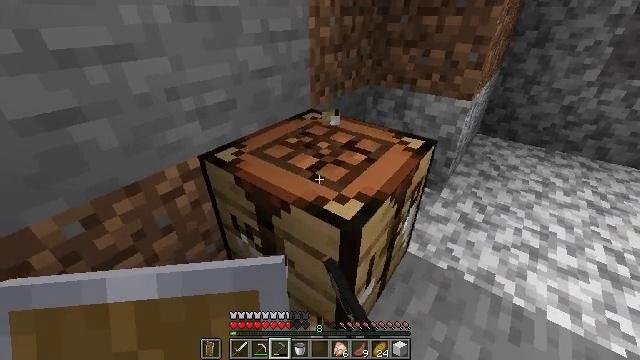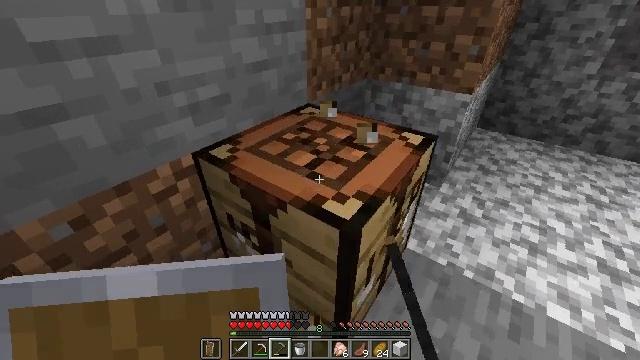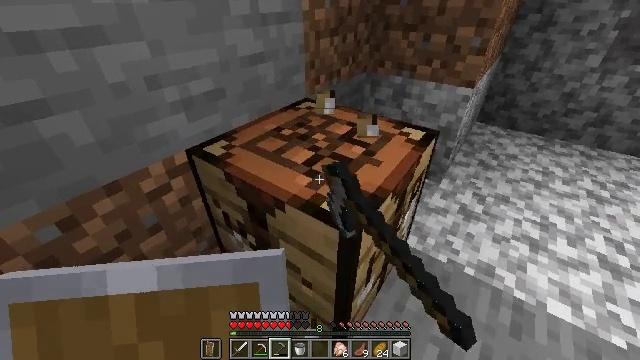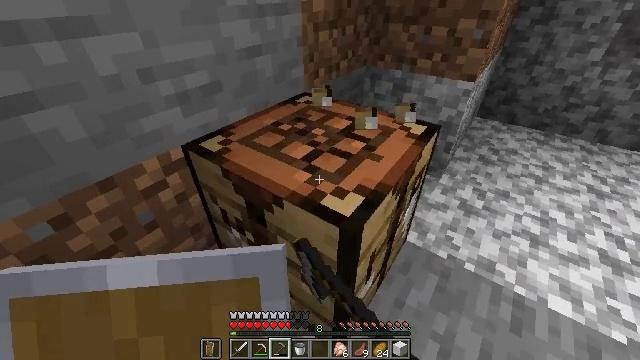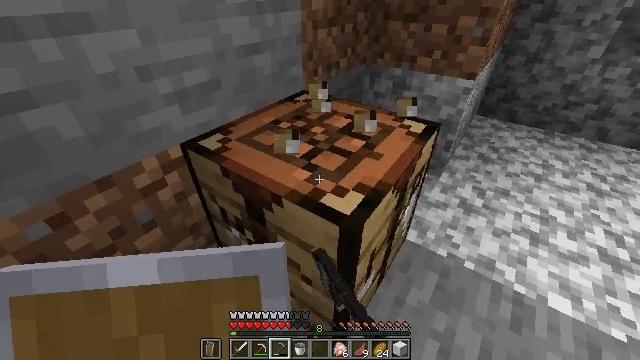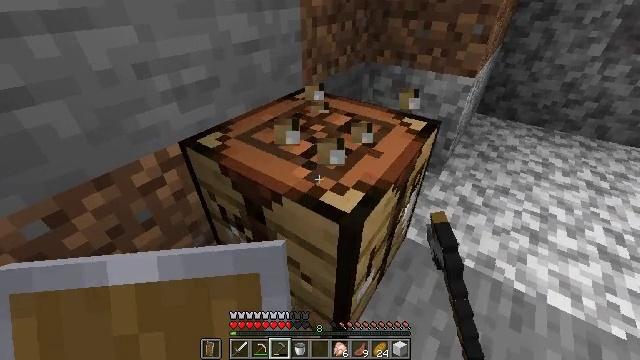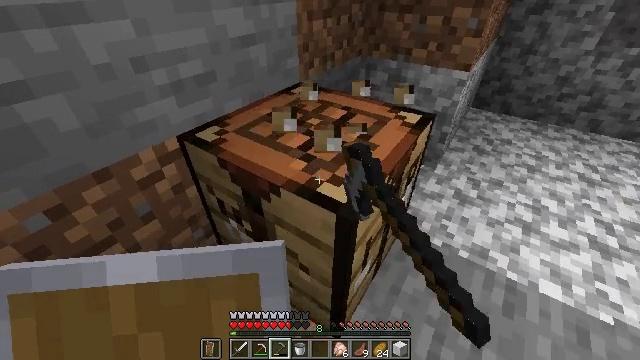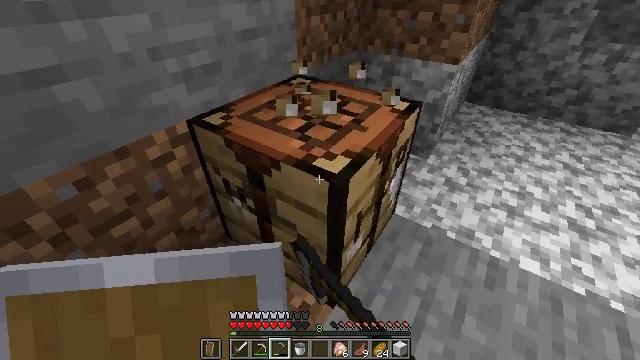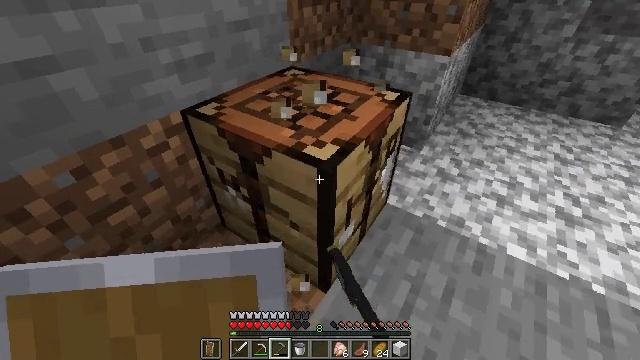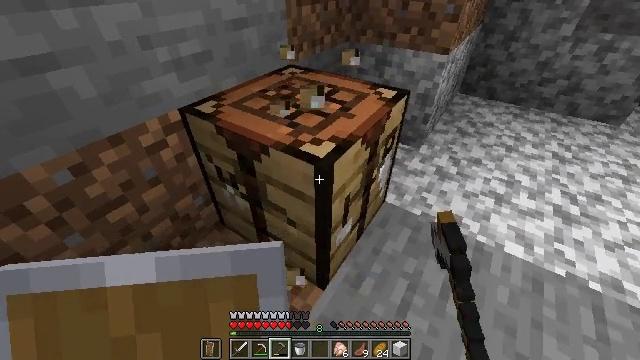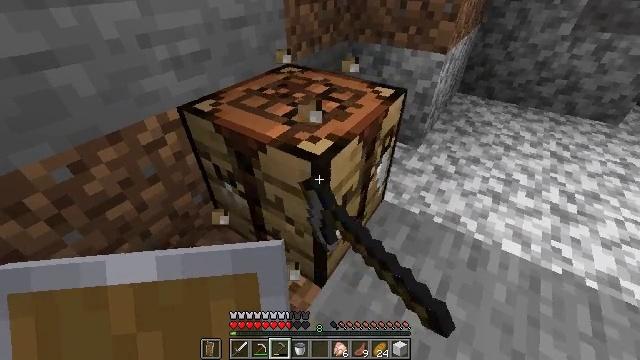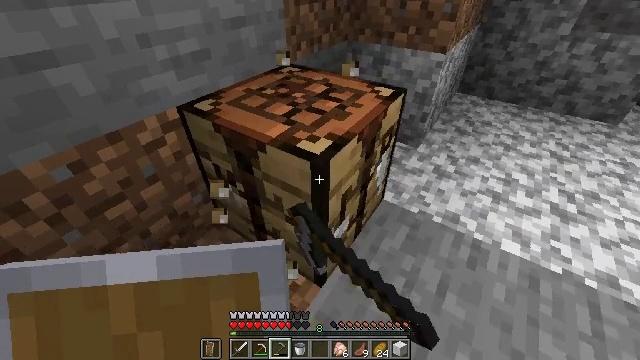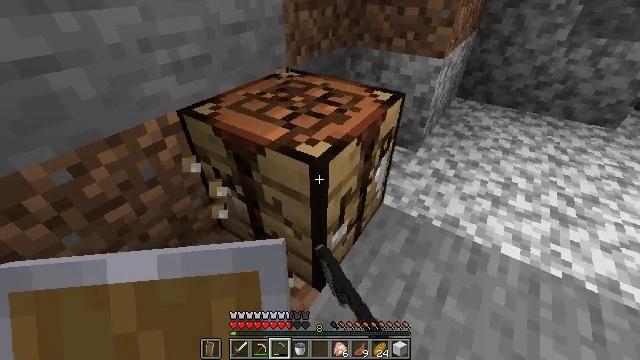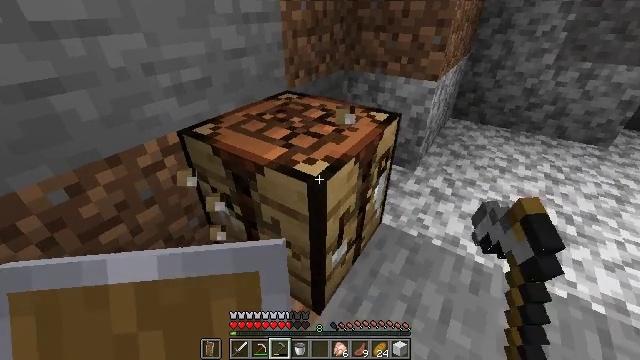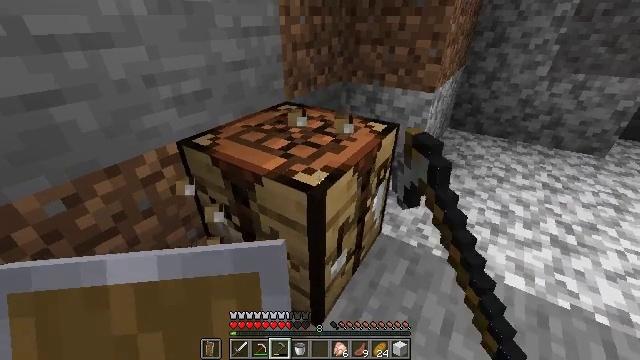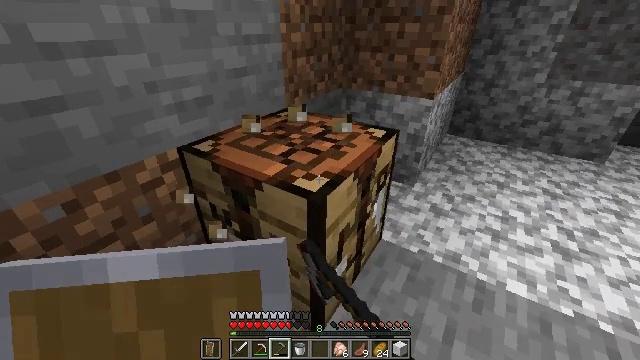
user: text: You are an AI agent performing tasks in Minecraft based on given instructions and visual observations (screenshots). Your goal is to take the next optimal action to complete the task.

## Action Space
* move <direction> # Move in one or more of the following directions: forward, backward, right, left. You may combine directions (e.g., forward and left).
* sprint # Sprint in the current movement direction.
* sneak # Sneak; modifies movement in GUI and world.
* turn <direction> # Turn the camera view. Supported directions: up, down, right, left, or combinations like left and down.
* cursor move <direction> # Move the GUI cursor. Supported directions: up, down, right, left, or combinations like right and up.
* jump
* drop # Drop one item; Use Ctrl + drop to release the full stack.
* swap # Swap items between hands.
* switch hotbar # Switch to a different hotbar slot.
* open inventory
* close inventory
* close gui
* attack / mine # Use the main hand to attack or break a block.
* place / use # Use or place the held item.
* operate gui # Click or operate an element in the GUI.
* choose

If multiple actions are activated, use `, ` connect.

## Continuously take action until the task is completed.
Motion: motion action
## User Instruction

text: Get the crafting table into the inventory.
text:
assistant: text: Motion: turn down, attack / mine
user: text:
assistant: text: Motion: turn down, attack / mine
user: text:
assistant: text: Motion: turn down, attack / mine
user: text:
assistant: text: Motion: attack / mine
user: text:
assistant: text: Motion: attack / mine
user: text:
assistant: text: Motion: move back, attack / mine
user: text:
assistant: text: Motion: move back, attack / mine
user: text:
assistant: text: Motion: turn down, attack / mine
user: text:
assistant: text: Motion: attack / mine
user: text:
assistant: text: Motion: attack / mine
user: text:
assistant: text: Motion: attack / mine
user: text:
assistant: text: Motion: turn up, attack / mine
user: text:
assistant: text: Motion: turn up, attack / mine
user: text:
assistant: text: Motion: turn up, attack / mine
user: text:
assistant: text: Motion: turn up, attack / mine
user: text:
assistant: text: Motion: attack / mine
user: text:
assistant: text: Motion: attack / mine
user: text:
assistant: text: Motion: attack / mine
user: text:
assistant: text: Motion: attack / mine
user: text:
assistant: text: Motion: attack / mine
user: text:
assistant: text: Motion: attack / mine
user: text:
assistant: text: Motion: attack / mine
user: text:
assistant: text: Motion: turn down, attack / mine
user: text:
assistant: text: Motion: attack / mine
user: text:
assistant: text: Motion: attack / mine
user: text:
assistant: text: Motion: attack / mine
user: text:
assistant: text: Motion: attack / mine
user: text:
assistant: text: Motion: attack / mine
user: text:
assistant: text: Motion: attack / mine
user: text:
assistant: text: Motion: attack / mine